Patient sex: M
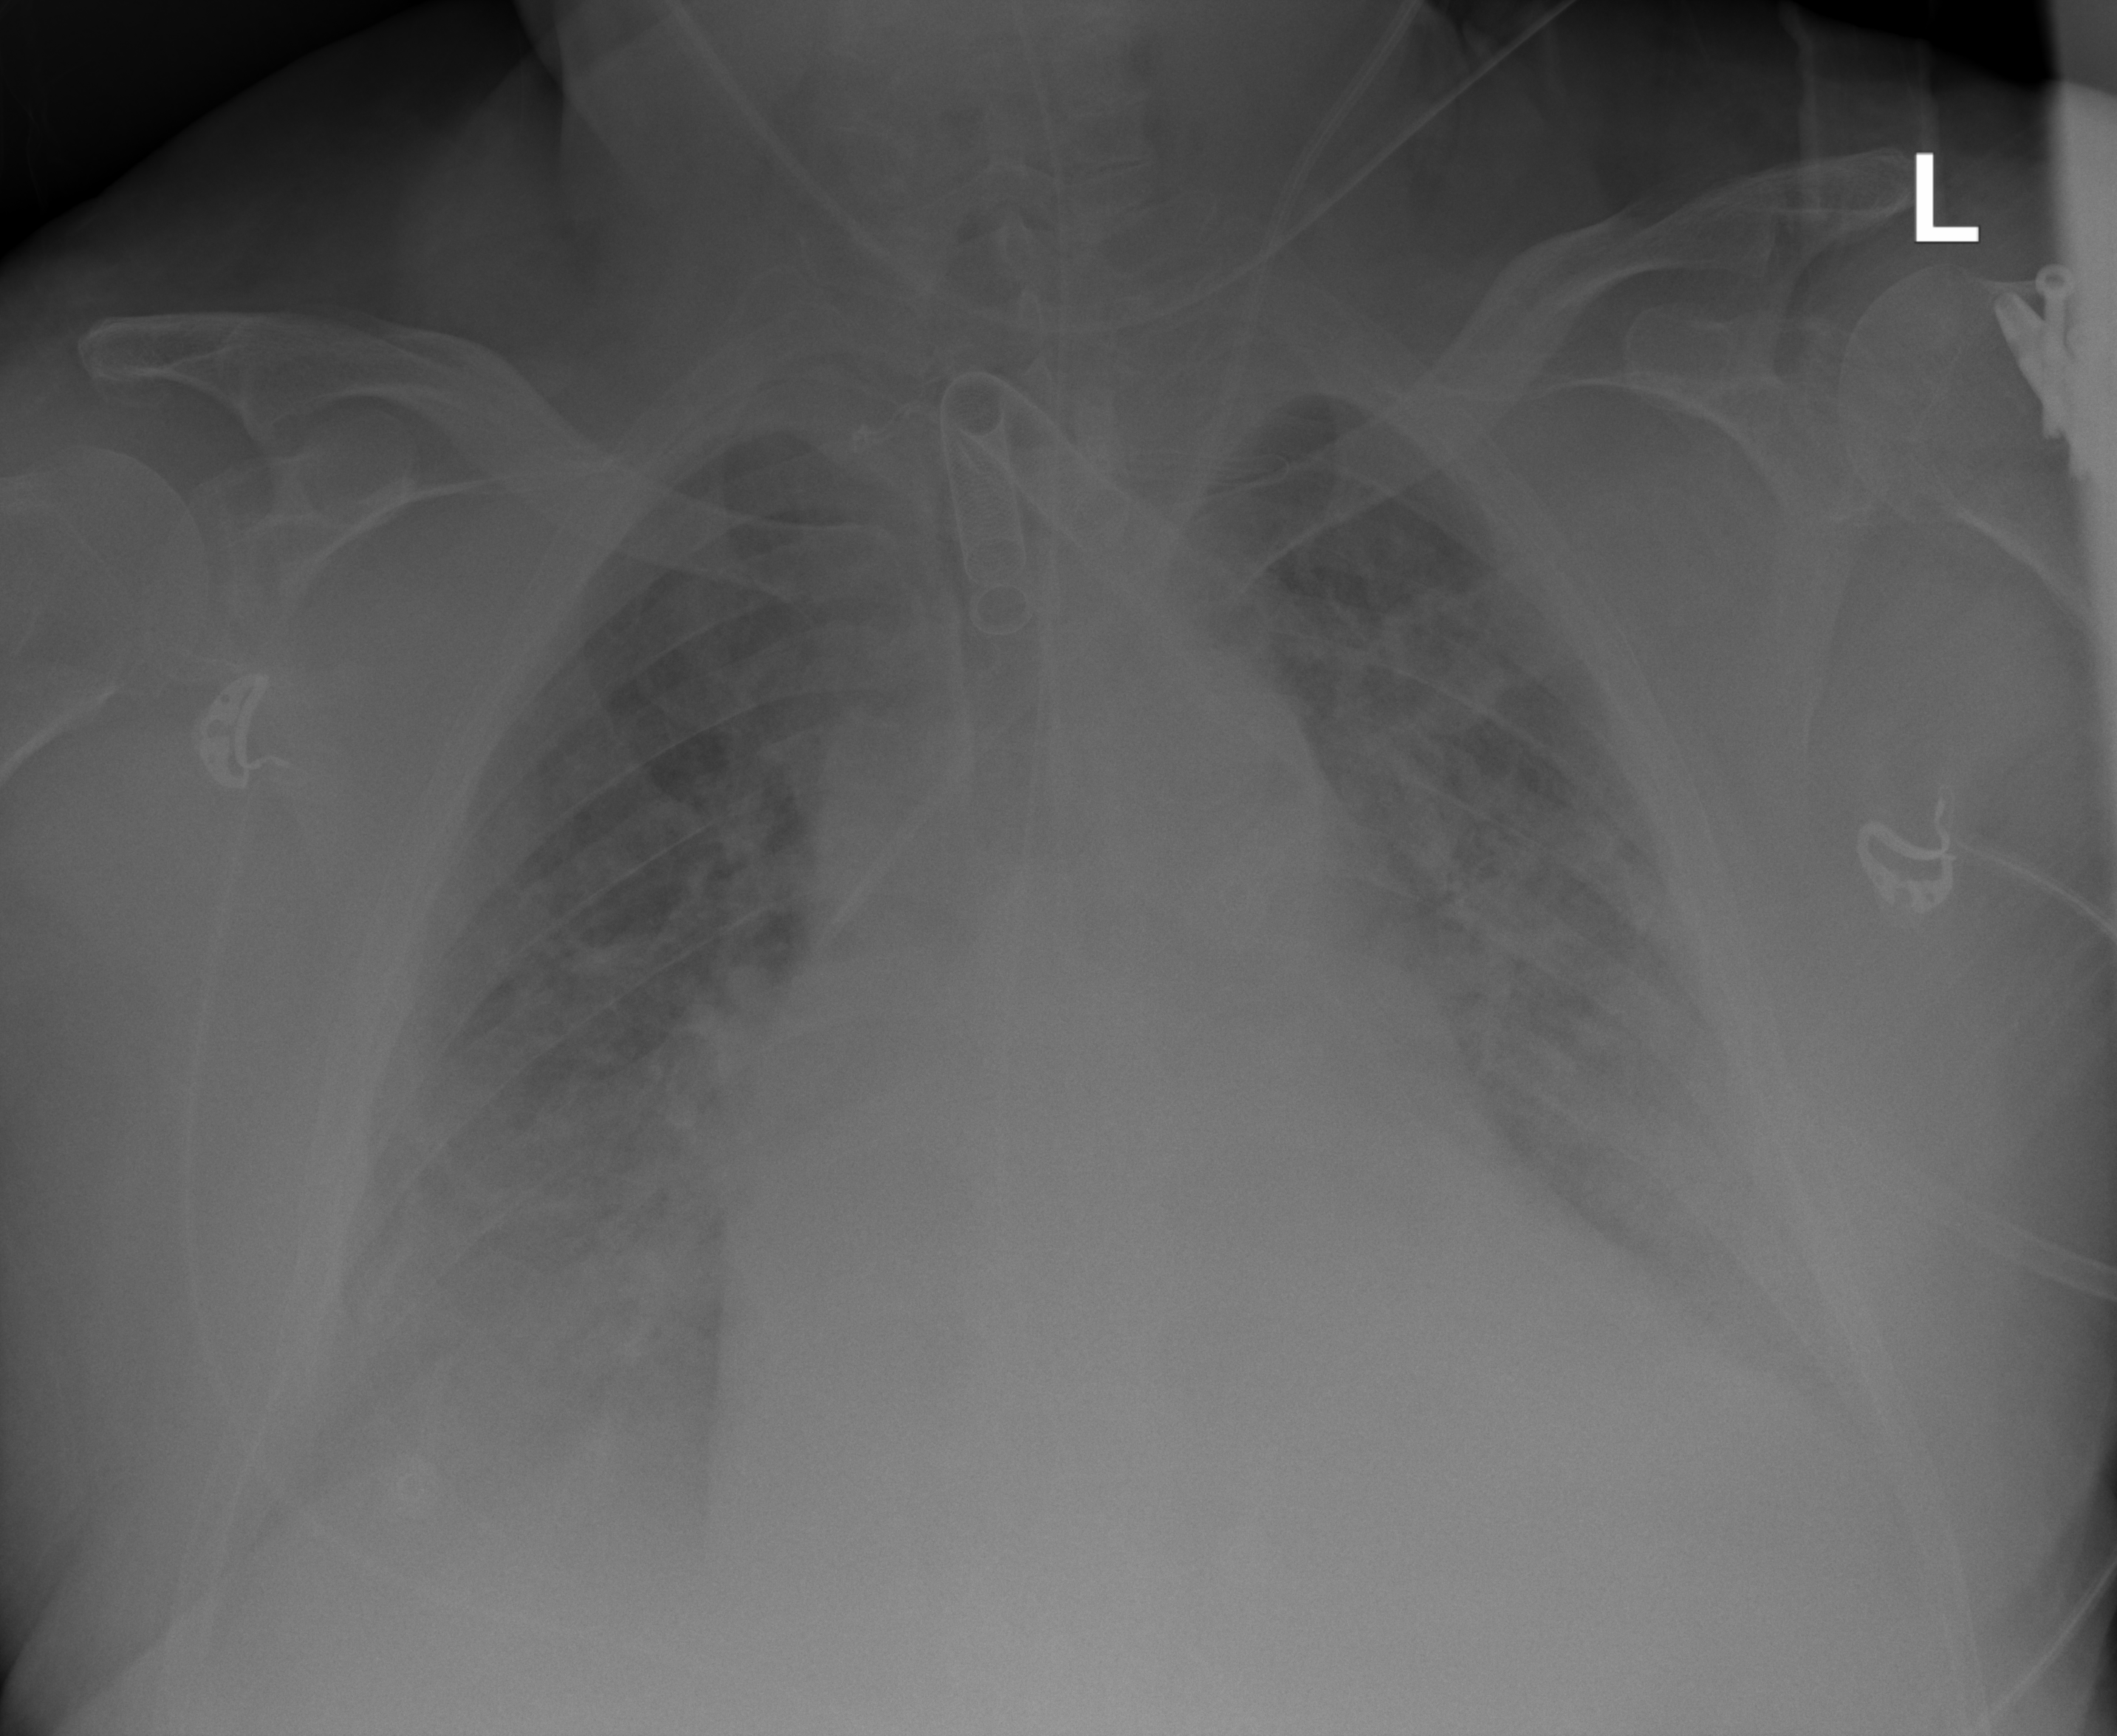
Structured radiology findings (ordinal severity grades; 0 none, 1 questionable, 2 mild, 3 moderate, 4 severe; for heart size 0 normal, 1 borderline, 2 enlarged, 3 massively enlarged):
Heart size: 3
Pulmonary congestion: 3
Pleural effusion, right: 2
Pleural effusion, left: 3
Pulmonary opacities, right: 3
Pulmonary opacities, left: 3
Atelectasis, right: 3
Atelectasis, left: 3